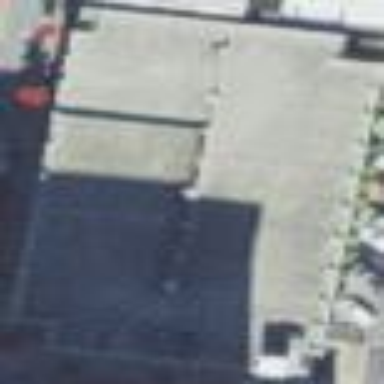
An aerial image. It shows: Multi-storey parking building.